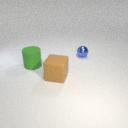
large green rubber cylinder in front of small blue metal sphere